Question: I am doing map oriented iphone application.In that am showing an area on google map.That area is placed in horizantal view.I want to rotate it in vertical view.Any idea?Please help me.I attached the map image below.

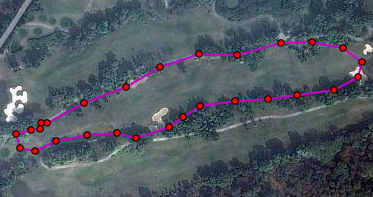
Answer: To rotate the view, I would suggest to use the 'CGAffineTransform' to rotate the view.
As your map is shown in the mapView, you can rotate it.
'''
float angle = M_PI; //rotate 180deg, or 1 p radians
CGAffineTransform transform = CGAffineTransformMakeRotation(angle);
[[self viewWithTag:999] setTransform:transform]; //you can use the view or its tag
'''
hope that helps